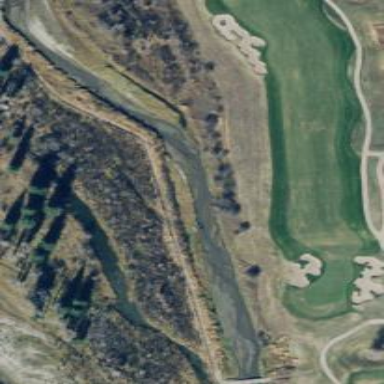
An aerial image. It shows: Grassy fairway on golf course.